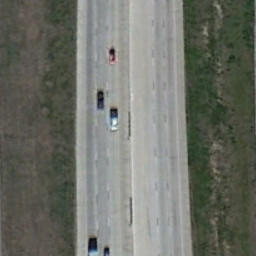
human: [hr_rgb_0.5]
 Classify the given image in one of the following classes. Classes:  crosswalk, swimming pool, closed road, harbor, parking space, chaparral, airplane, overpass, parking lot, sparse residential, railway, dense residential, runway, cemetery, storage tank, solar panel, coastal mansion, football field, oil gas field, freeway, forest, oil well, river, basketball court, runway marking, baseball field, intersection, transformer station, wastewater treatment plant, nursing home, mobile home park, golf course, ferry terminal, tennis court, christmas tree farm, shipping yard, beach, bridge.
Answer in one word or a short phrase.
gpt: freeway